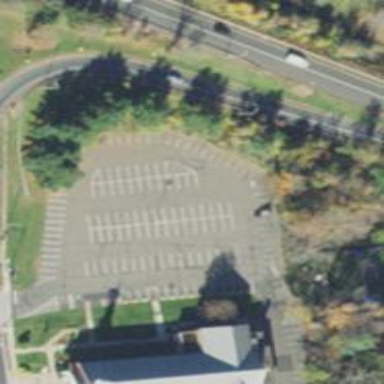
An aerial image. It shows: Parking area.